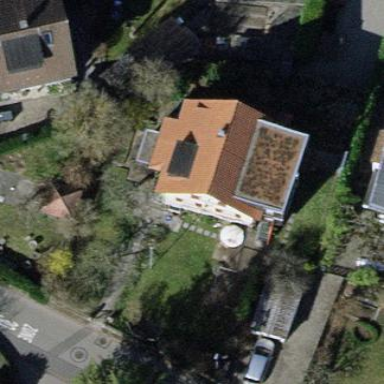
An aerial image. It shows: Gabled building.